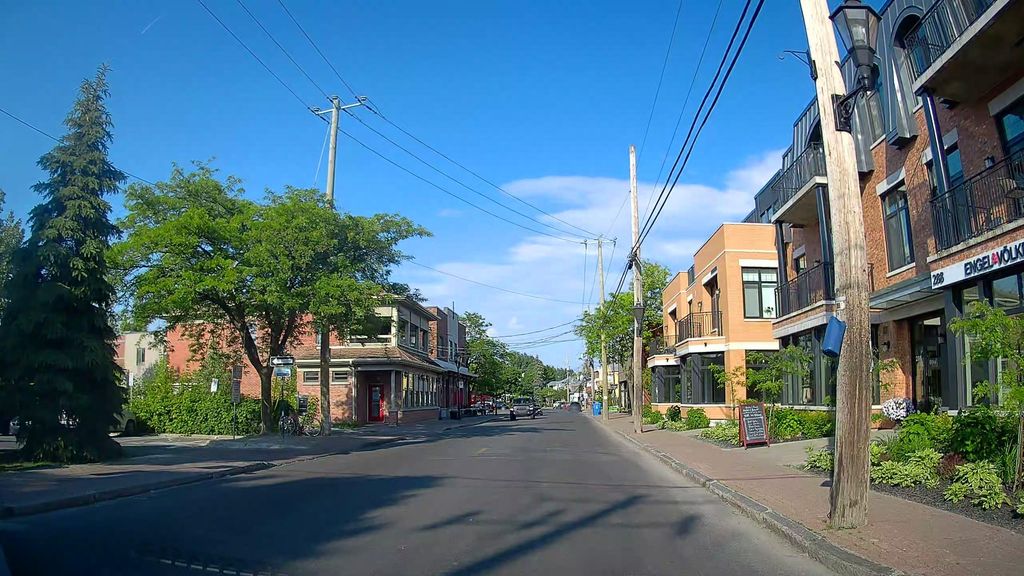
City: montreal